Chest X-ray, PA view. Patient: 46 years old, sex M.
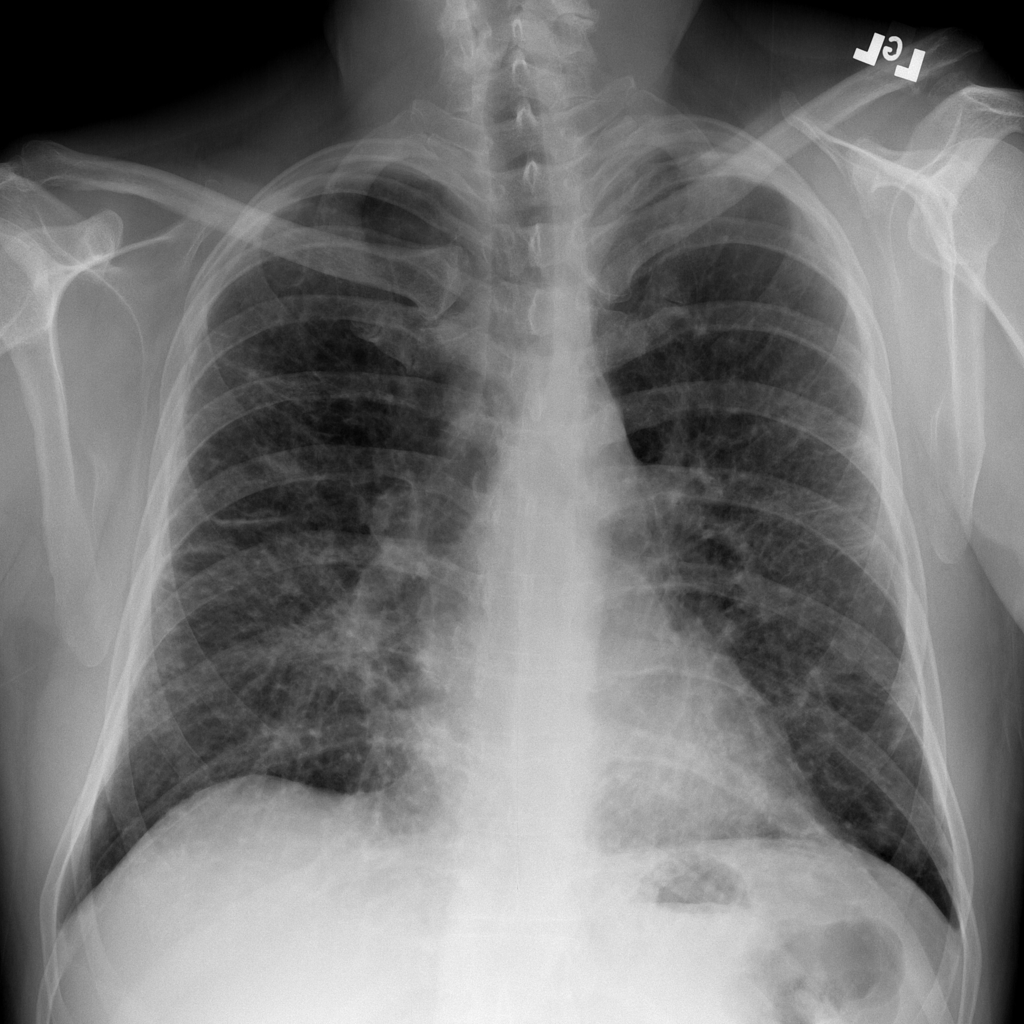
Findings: No Finding